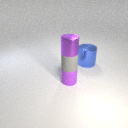
small purple rubber cylinder in front of large blue metal cylinder